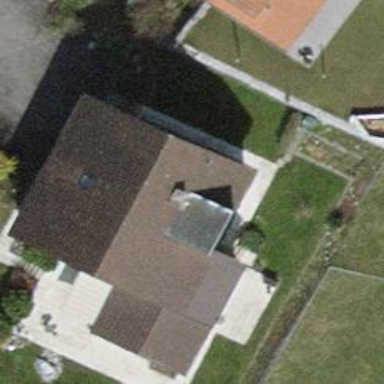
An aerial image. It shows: Detached building with gabled roof.